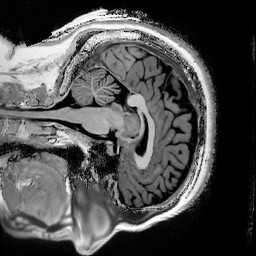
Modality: T1w
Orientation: sagittal
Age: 50
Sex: female
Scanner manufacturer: siemens
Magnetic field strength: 3 T
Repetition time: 5 s
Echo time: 0.00298 s